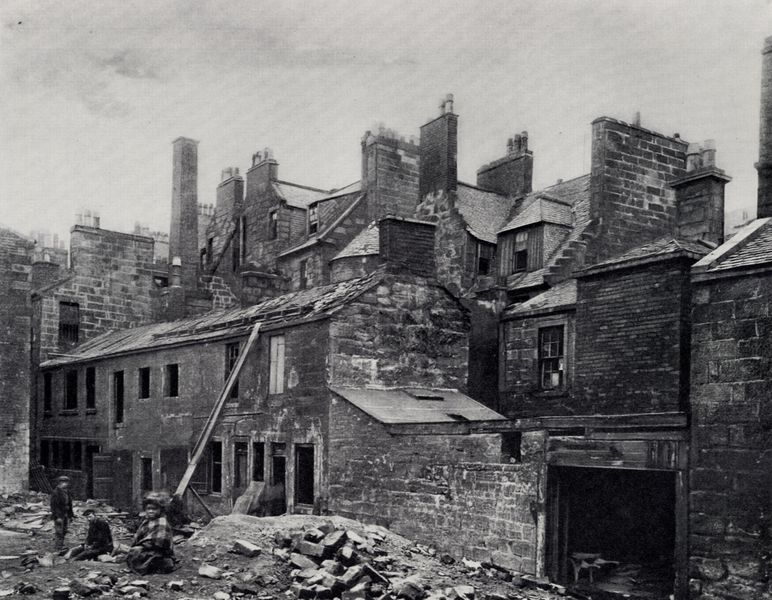
Titel: Die Back Wynd
Künstler: Thomas Annan
Institution: unbekannt
Schlagwörter: berg, dunkel, himmel, kampf, mann, weiß, wolken, frauen, landschaft, menschen, sand, stadt, fenster, frau, grau, hell, holz, kariert, licht, männer, schwarz, straße, tür, dach, gebäude, haus, weg, wolke, hemd, wand, mensch, stein, steine, erde, häuser, kind, england, höhle, kamine, kinder, ofen, schornstein, ansicht, enge, fassaden, gasse, türen, verlassen, dächer, giebel, mauer, schornsteine, ziegel, backstein, arbeiter, schutt, krieg, trümmer, zerstörung, wohnung, spielen, tor, foto, fotografie, photographie, wände, eingang, keller, ruine, wohnhaus, kiesel, haufen, dachfenster, mauerwerk, abbruch, schwarz weiss, loch, pflasterstein, pflastersteine, ruinen, photo, gemäuer, tore, kaputt, ziegelsteine, öffnung, anwesen, mauern, elend, industrialisierung, zerstört, einfahrt, gaupen, london, armut, ruinös, verfallen, geschoss, wohnungen, backsteine, aufbau, bauschutt, baustelle, ziegelstein, fensteröffnungen, arbeitersiedlung, halde, däcer, weltkrieg, docks, elendsviertel, hilflosigkeit, slum, ziegelbauten